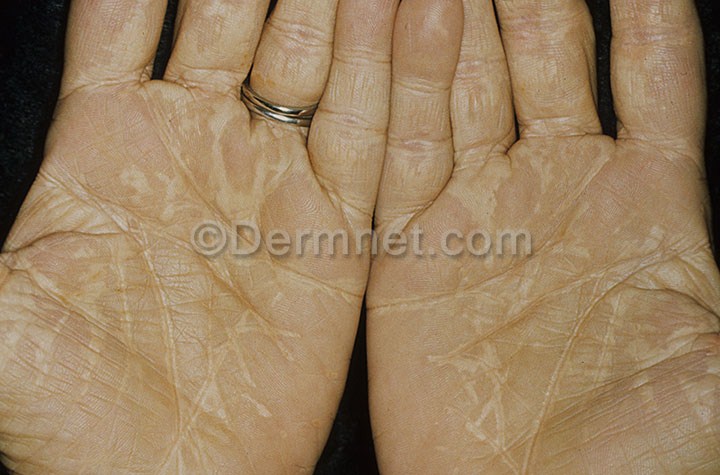
Disease: Systemic Disease